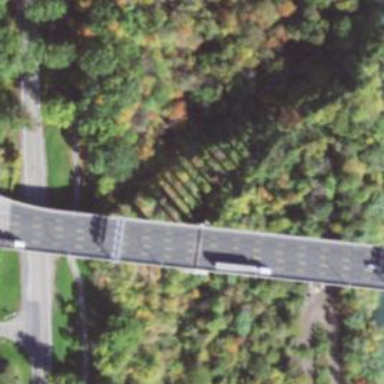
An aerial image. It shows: Motorway bridge with asphalt surface.